Interaction volume radius: 5 \u00c5
Interaction volume height: 10 \u00c5
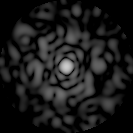
Disorder parameter: 0.8738